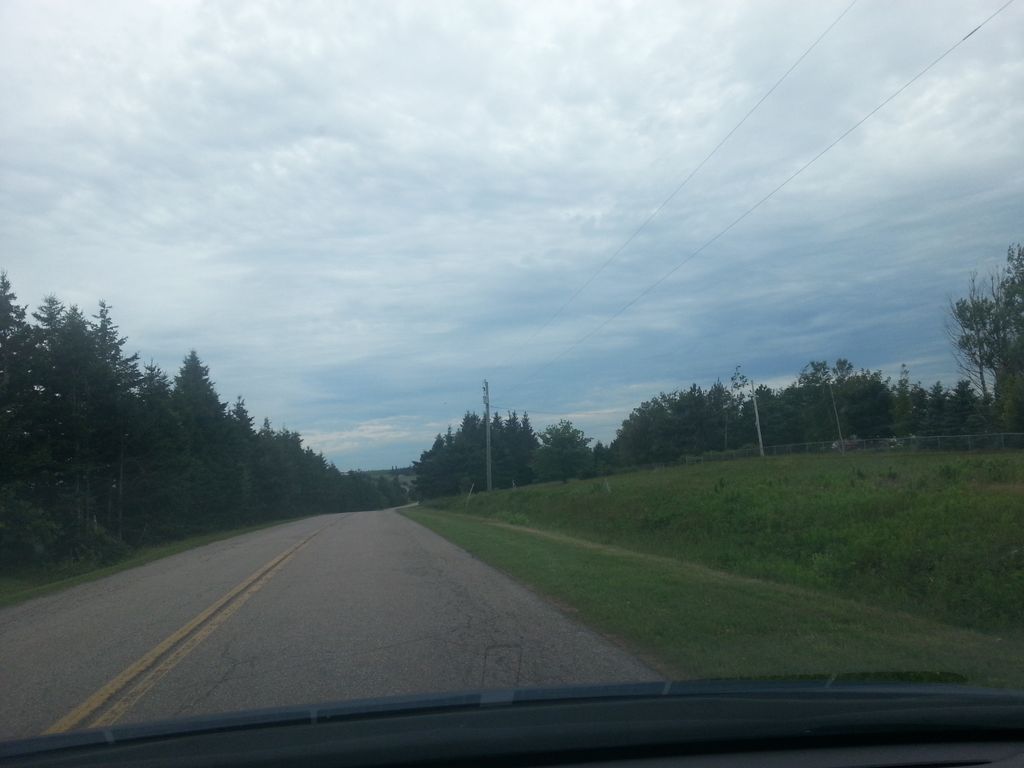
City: charlottetown